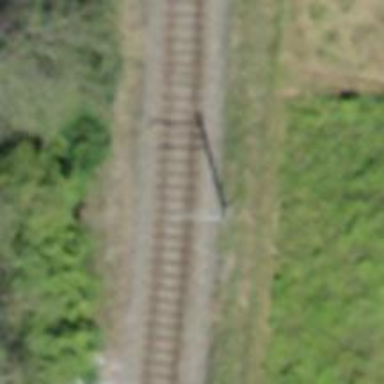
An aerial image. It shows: Railway track with contact line for electrification.